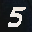
Label: 5